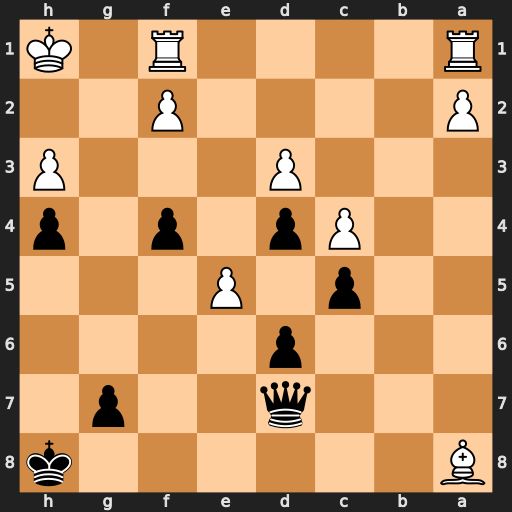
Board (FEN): B6k/3q2p1/3p4/2p1P3/2Pp1p1p/3P3P/P4P2/R4R1K
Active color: b
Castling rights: -
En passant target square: -
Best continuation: Qxh3+ Kg1 f3 Bxf3 Qxf3 Kh2 dxe5